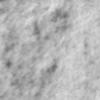
Label: no_change